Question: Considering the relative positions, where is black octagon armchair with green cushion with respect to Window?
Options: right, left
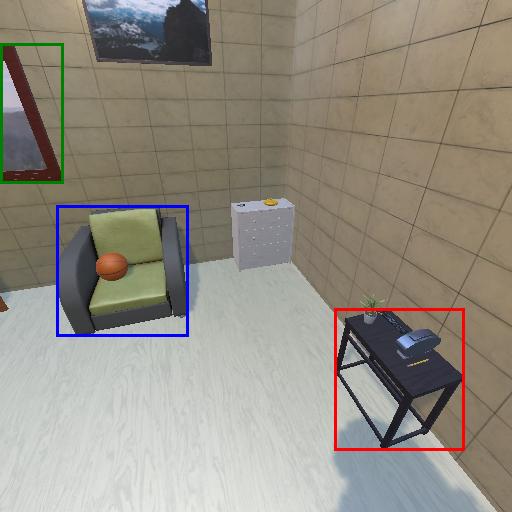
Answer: right